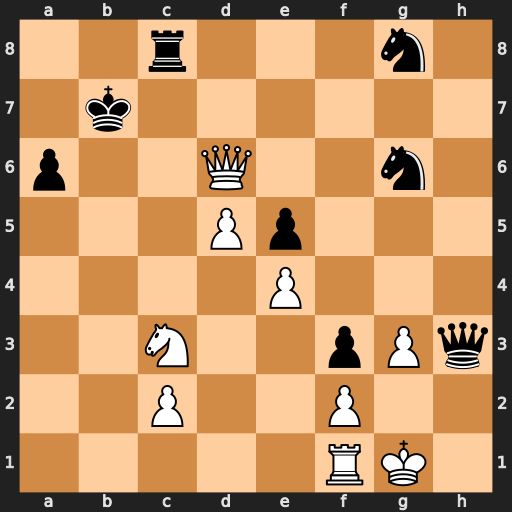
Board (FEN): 2r3n1/1k6/p2Q2n1/3Pp3/4P3/2N2pPq/2P2P2/5RK1
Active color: w
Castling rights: -
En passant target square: -
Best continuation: Rb1+ Ka7 Qb6+ Ka8 Qxa6#